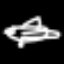
Label: airplane